高一 · 代数
函数 $\mathrm{f}(\mathrm{x})=2^{\mathrm{x}}$ 和 $\mathrm{g}(\mathrm{x})=\mathrm{x}^{3}$ 的部分图象的示意图如图所示. 设两函数的图象交于点 $\mathrm{A}\left(\mathrm{x}_{1}, \mathrm{y}_{1}\right)$, $B\left(x_{2}, y_{2}\right)$, 且 $x_{1}<x_{2}$.

（I）请指出示意图中曲线 $\mathrm{C}_{1} 、 \mathrm{C}_{2}$ 分别对应哪一个函数?

(II) 若 $x_{1} \in[a, a+1], x_{2} \in[b, b+1]$, 且 $a, b \in\{1,2,3,4,5,6,7,8,9,10,11,12\}$, 指出 $a, b$ 的值, 并说明理由;

（III）结合函数图象示意图, 请把 $\mathrm{f}$ （6）, g（6）, f（2011）、g（2011）四个数按从小到大的顺序排列.
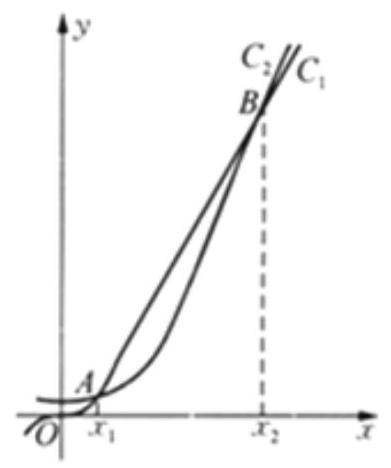
答案: (I) 图象 $C_{1}$ 对应的函数: $g(x)=x^{3}$; 图象 $C_{2}$ 对应的函数: $f(x)=2^{x}$.

( II ) 记 $\mathrm{h}(\mathrm{x})=\mathrm{f}(\mathrm{x})-\mathrm{g}(\mathrm{x})$, 由 $\mathrm{h}(1)=1, \mathrm{~h}(2)=-4$,

由 $\mathrm{h}(1) \cdot \mathrm{h}(2)<0$, 得 $\mathrm{x}_{1} \in[1,2], \therefore \mathrm{a}=1$.

同理: $h(9)=-217, h(10)=24, h(9) \cdot h(10)<0$, 可得 $\mathrm{x}_{2} \in[9,10], \therefore \mathrm{b}=9$.

（III）由两个函数的图象及两个函数的增长速度的快慢可得, $\mathrm{f}(6)<\mathrm{g}(6)<\mathrm{g}(2011)<\mathrm{f}(2011)$.
解析: （I）由幂函数和指数函数的增长的特点知, 当自变量取值足够大时, $2^{\mathrm{x}}$ 远大于 $\mathrm{x}^{3}$,

故 $\mathrm{g}(\mathrm{x})=\mathrm{x}^{3}, \mathrm{f}(\mathrm{x})=2^{\mathrm{x}}$.

(II) 由 $h(1) \cdot h(2)<0$, 得 $\mathrm{x}_{1} \in[1,2]$,

由 $\mathrm{h}(9) \cdot \mathrm{h}(10)<0$, 可得 $\mathrm{x}_{2} \in[9,10]$, 从而得出 $\mathrm{a}, \mathrm{b}$ 的值.

（III）由两个函数的图象及两个函数的增长速度的快慢可得, 当自变量取值足够大时, $2^{\mathrm{x}}$ 远大于 $\mathrm{x}^{3}$.